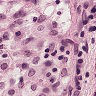
Metastatic tissue present: no